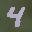
Label: 4